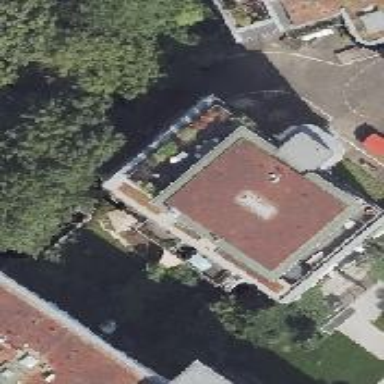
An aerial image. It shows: The image shows part of apartment building.